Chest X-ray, AP view. Patient: 61 years old, sex F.
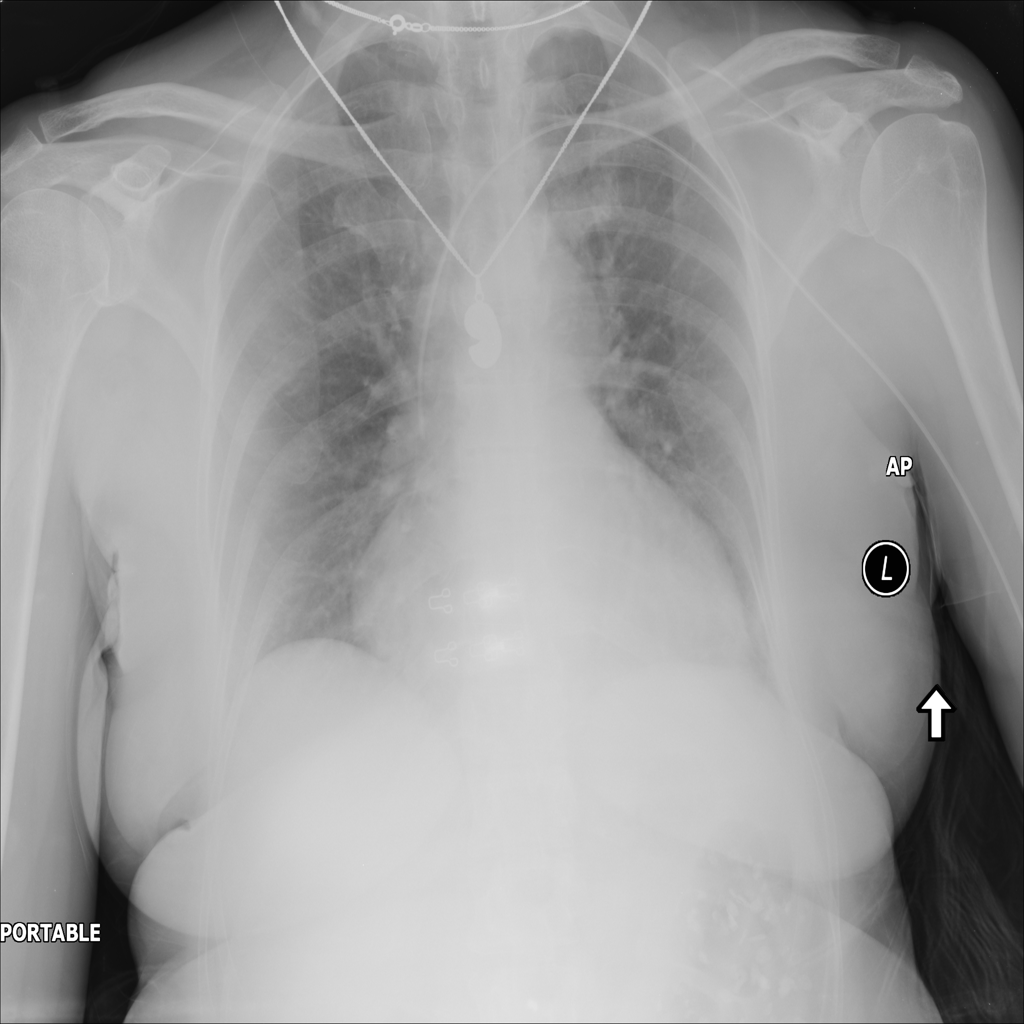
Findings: Cardiomegaly